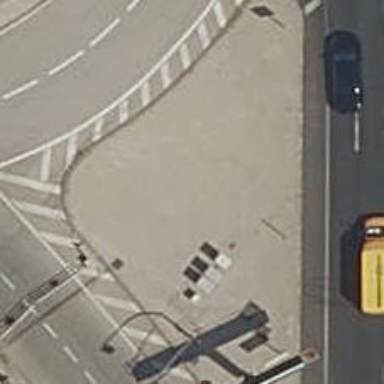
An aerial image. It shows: Bus stop with platform for public transport.